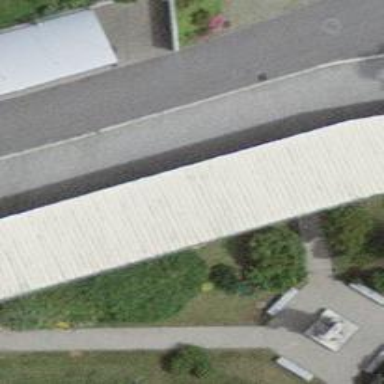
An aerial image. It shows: Carport structure.